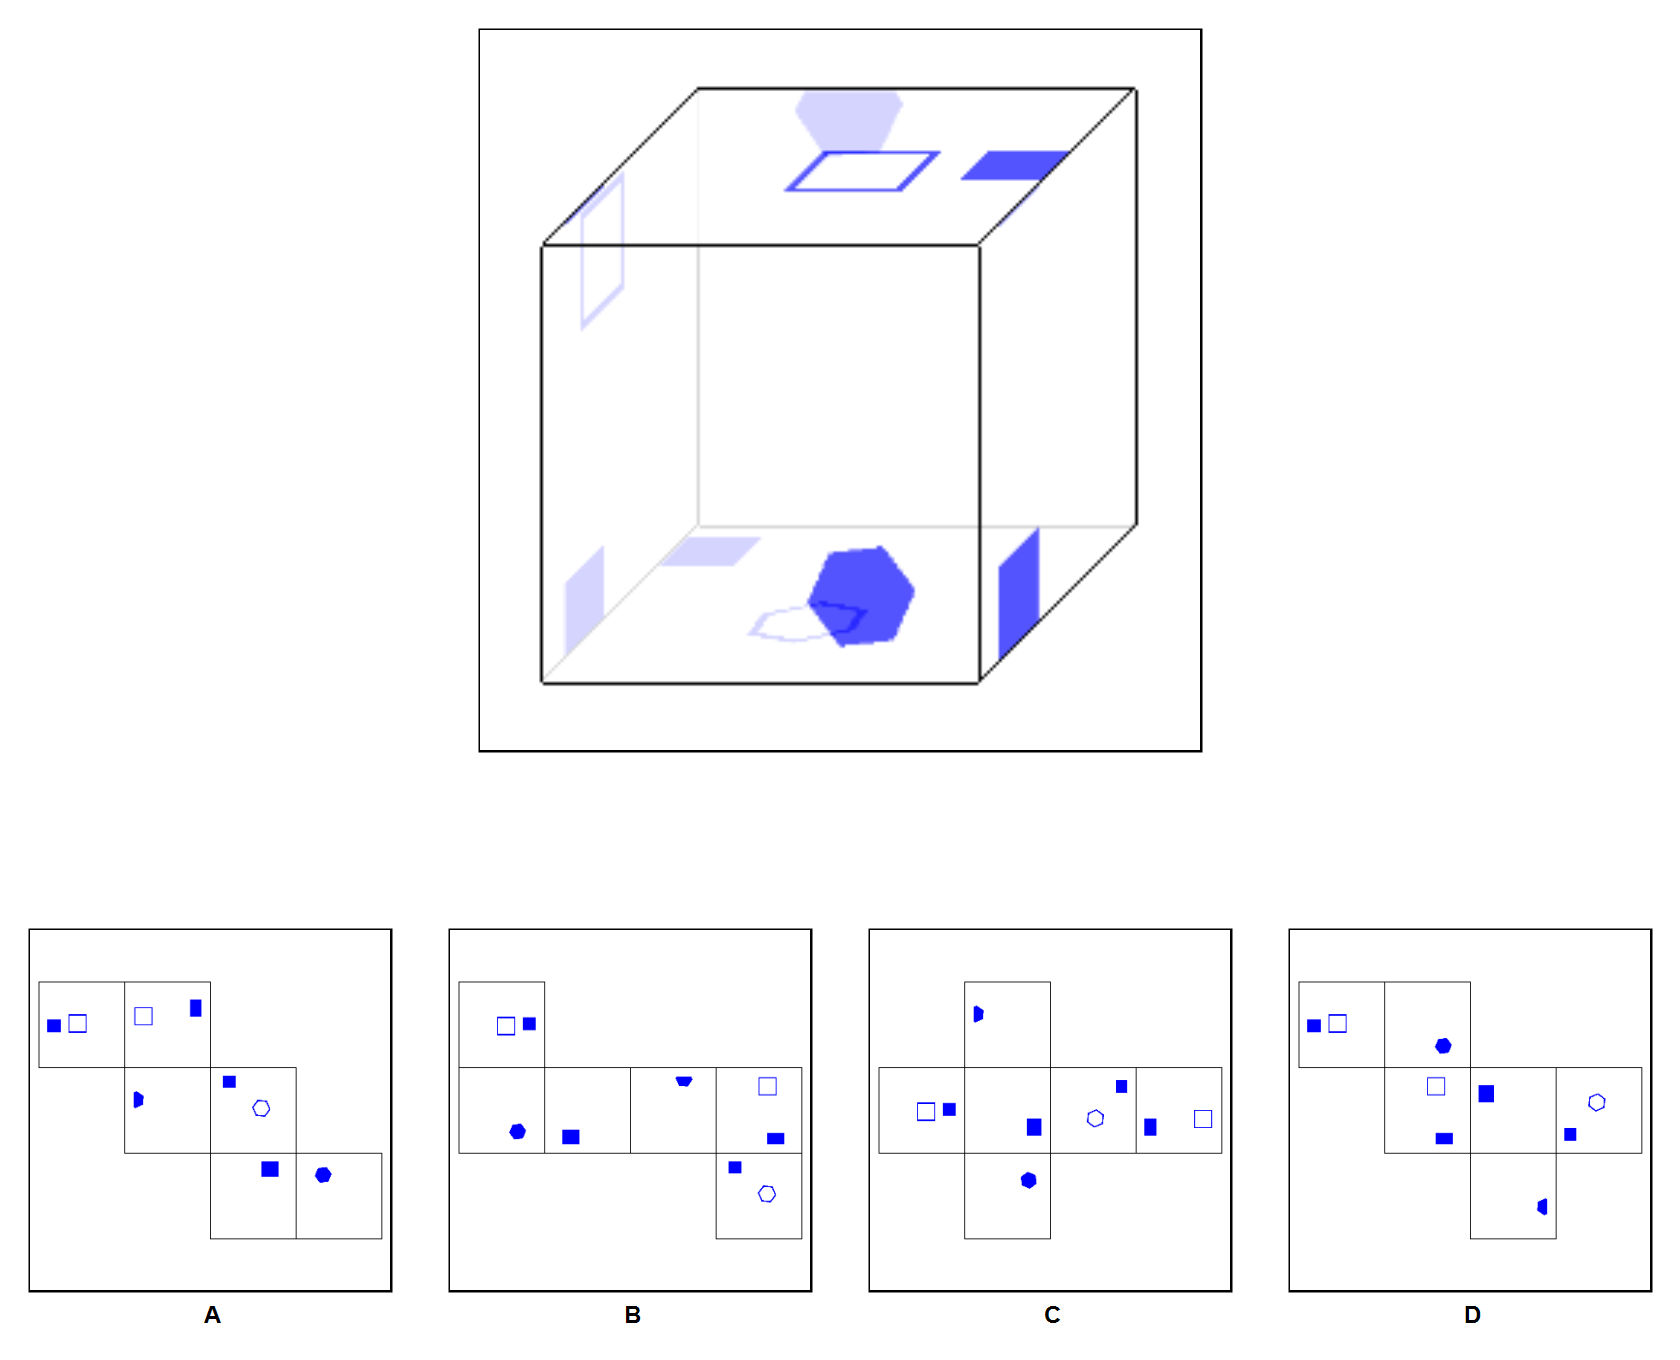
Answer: D